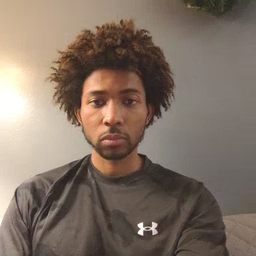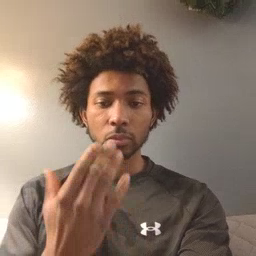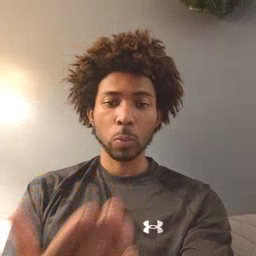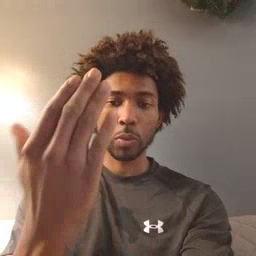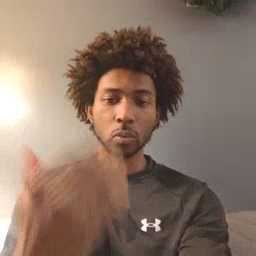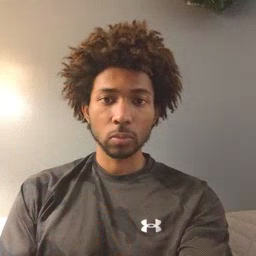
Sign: morning